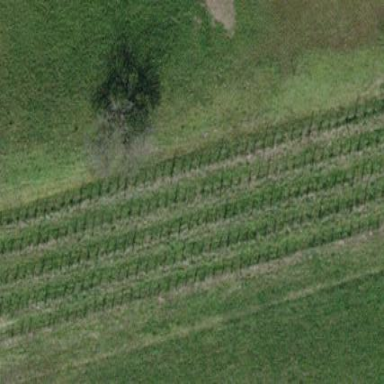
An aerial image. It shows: Vineyard with grape crops.